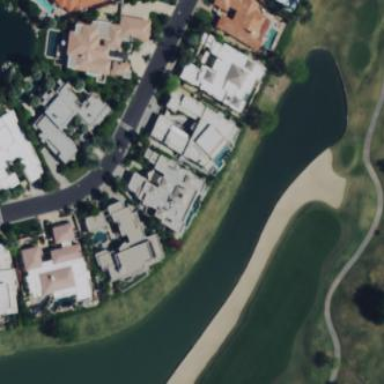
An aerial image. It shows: Sand bunker on golf course.